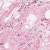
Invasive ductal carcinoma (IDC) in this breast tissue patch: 0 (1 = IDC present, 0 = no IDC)